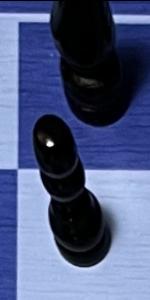
Label: Pawn_Black